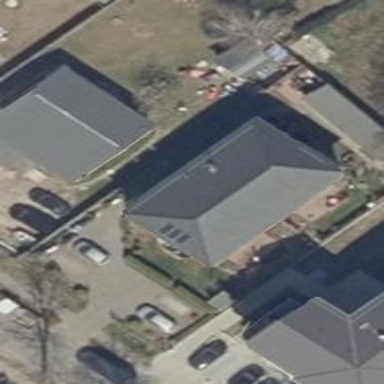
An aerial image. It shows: Detached building with hipped roof shape.